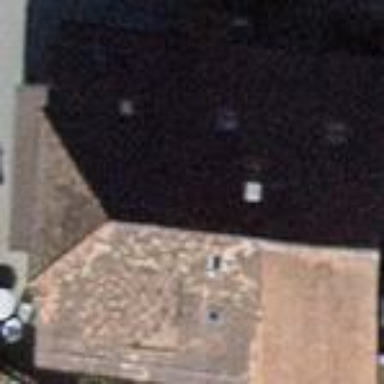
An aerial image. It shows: Gabled roofed house.